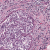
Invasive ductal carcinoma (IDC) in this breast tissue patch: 0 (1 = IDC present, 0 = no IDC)